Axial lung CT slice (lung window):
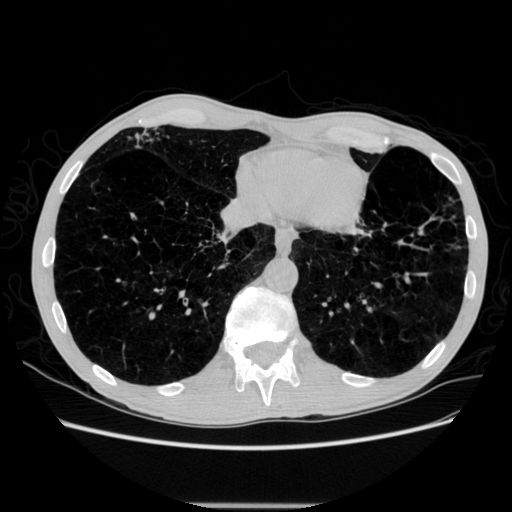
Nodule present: no